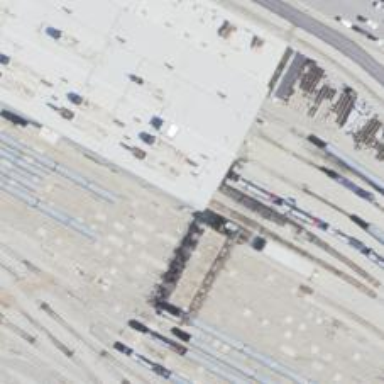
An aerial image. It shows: Railway yard with building passage tunnel.